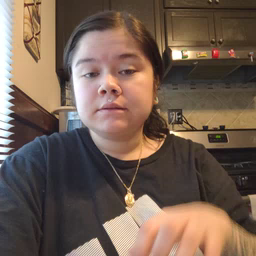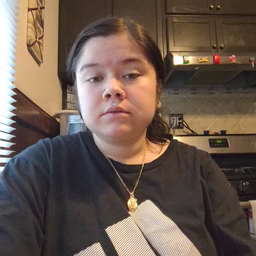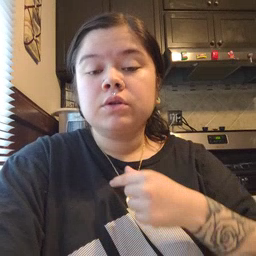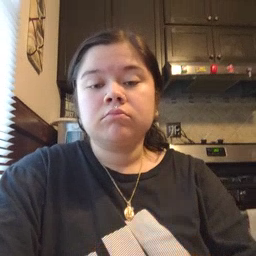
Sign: gift